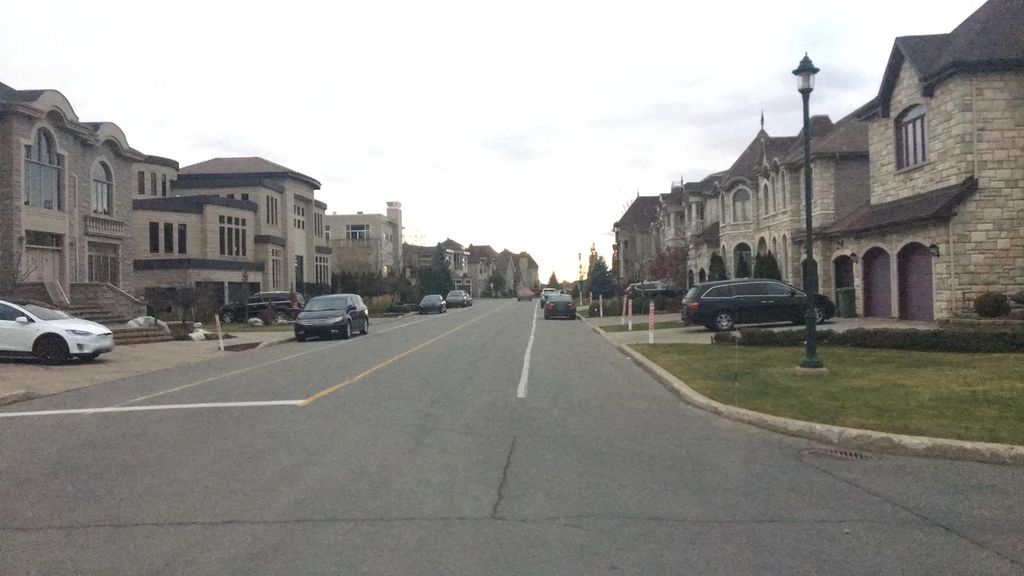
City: montreal